Interaction volume radius: 5 \u00c5
Interaction volume height: 35 \u00c5
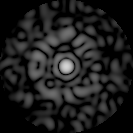
Disorder parameter: 0.8368